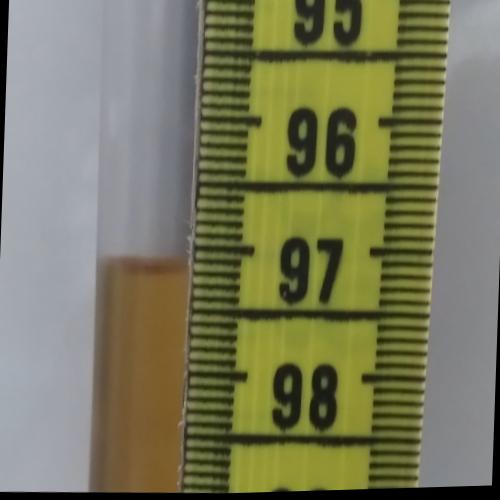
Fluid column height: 97.2 cm